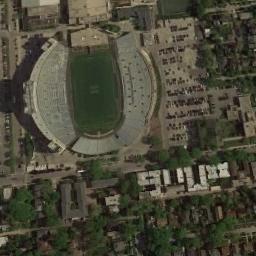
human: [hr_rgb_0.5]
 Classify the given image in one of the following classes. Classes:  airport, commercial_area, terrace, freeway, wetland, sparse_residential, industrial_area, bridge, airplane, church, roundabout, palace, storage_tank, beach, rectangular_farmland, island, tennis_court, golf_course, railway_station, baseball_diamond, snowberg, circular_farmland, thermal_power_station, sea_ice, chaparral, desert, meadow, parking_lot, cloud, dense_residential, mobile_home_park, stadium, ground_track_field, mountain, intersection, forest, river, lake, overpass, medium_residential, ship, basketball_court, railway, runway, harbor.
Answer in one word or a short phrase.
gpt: stadium